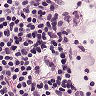
Metastatic tissue present: no